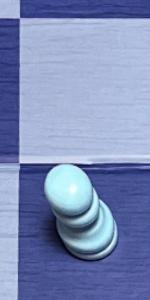
Label: Pawn_White